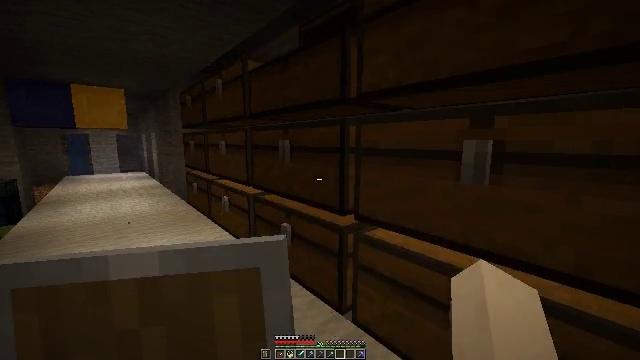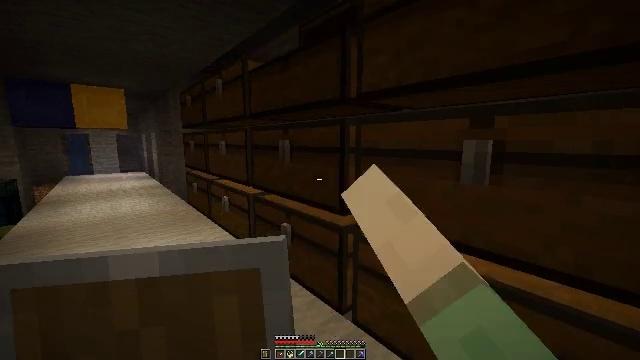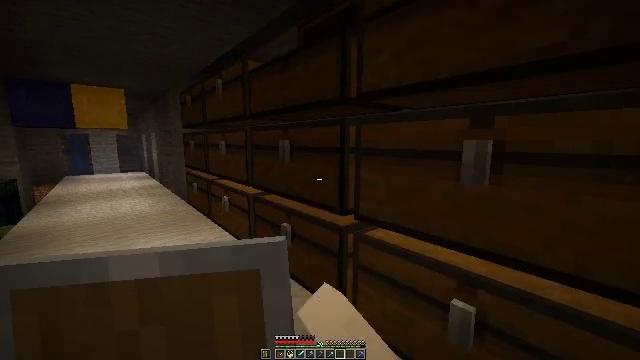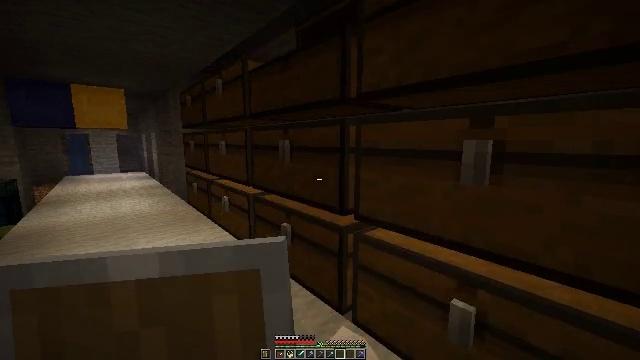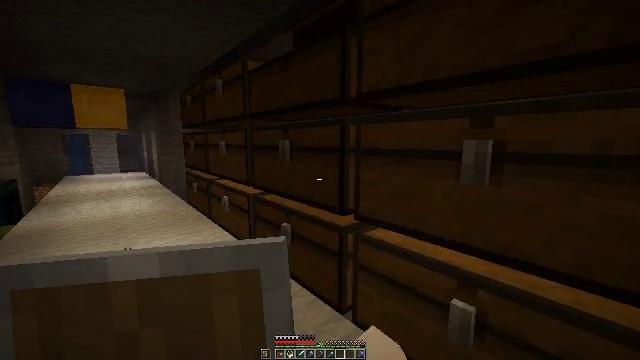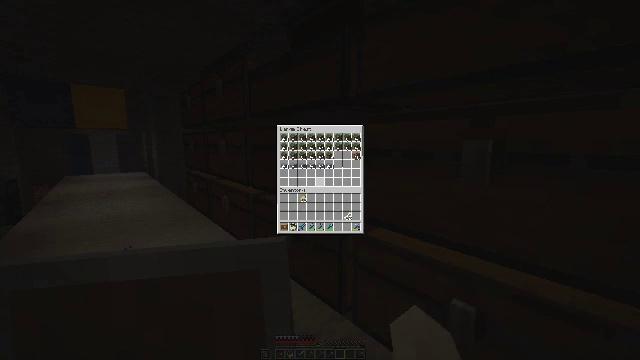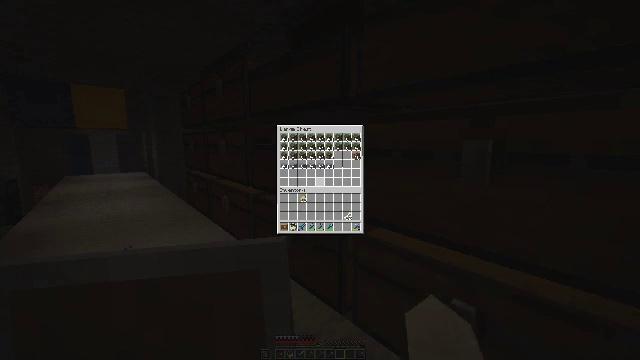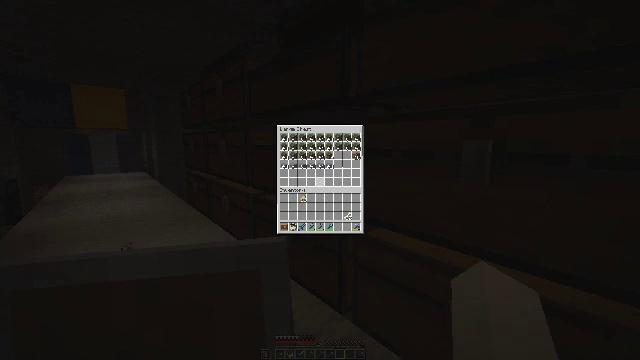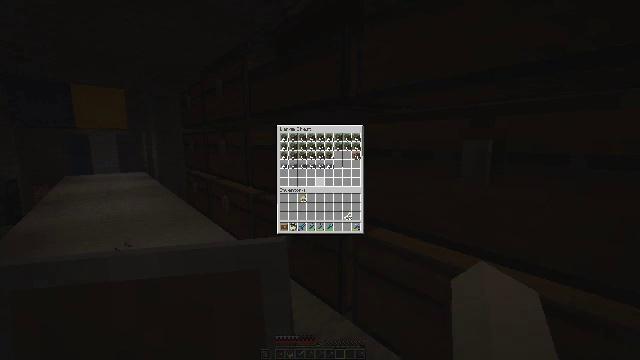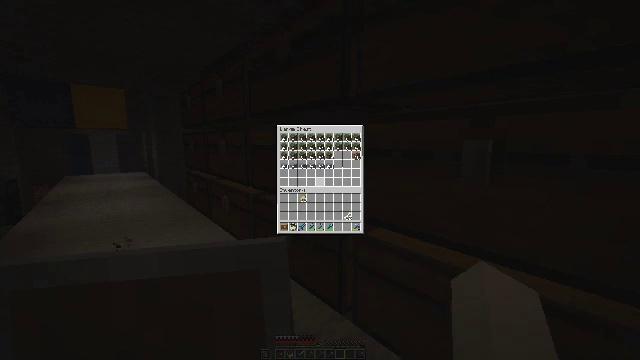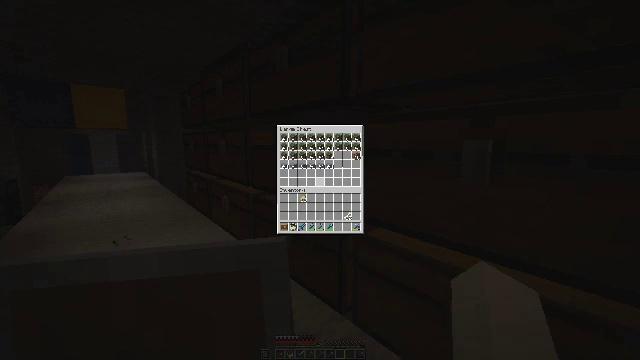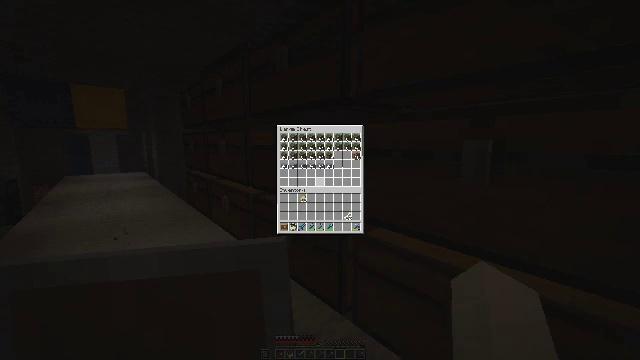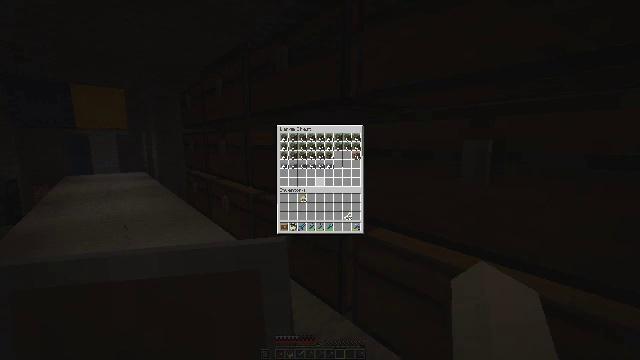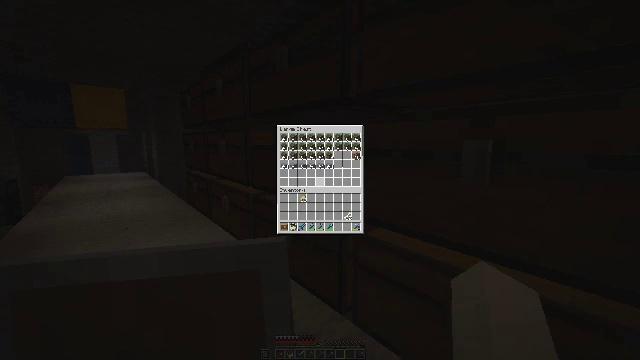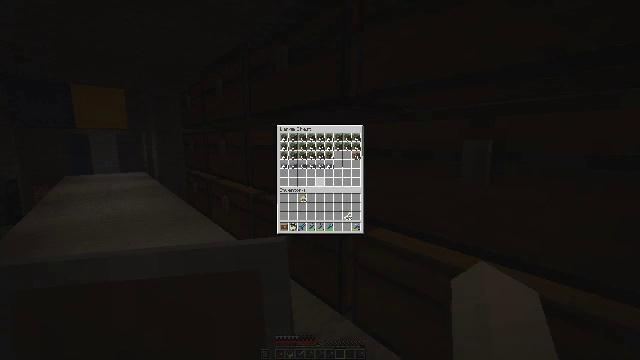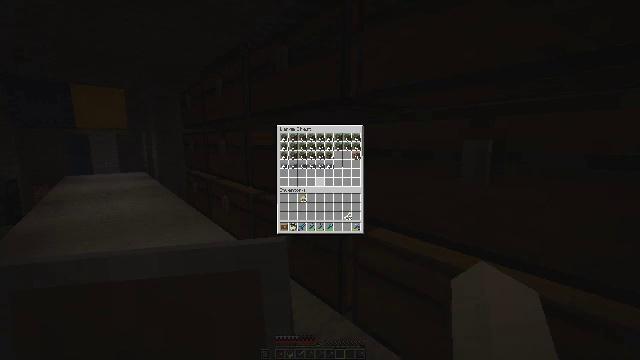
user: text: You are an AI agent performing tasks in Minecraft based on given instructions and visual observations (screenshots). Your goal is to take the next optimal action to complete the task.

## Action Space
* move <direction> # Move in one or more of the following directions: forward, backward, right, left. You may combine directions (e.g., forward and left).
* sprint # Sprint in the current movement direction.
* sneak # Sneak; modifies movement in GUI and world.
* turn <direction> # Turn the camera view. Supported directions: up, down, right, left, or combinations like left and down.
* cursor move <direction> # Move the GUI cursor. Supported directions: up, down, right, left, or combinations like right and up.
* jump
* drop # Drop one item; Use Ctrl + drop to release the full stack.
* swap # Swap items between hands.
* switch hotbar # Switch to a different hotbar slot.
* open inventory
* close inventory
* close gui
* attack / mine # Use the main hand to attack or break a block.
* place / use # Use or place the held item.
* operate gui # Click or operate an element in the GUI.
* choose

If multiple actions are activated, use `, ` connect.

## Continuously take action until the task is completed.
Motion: motion action
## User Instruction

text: Retrieve items from the blue shulker box by mining it.
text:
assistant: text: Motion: use / place
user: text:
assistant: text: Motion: use / place
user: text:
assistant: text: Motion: use / place
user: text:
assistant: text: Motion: no_op
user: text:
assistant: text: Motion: no_op
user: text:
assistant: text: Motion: no_op
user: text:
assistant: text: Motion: no_op
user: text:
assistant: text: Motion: no_op
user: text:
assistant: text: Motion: no_op
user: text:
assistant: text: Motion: no_op
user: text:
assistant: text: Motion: no_op
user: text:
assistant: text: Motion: no_op
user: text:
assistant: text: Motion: no_op
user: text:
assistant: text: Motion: no_op
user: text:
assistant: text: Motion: no_op
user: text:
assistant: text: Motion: no_op
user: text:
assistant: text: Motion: open inventory
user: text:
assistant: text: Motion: turn right, open inventory
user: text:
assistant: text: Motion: turn right, open inventory
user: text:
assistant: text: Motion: turn right, use / place
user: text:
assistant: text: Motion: use / place
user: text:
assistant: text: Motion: use / place
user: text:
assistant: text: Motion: use / place
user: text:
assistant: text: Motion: no_op
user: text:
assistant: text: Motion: no_op
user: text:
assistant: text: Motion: no_op
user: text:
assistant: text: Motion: no_op
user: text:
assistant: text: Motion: no_op
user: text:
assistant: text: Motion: no_op
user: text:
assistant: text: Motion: no_op